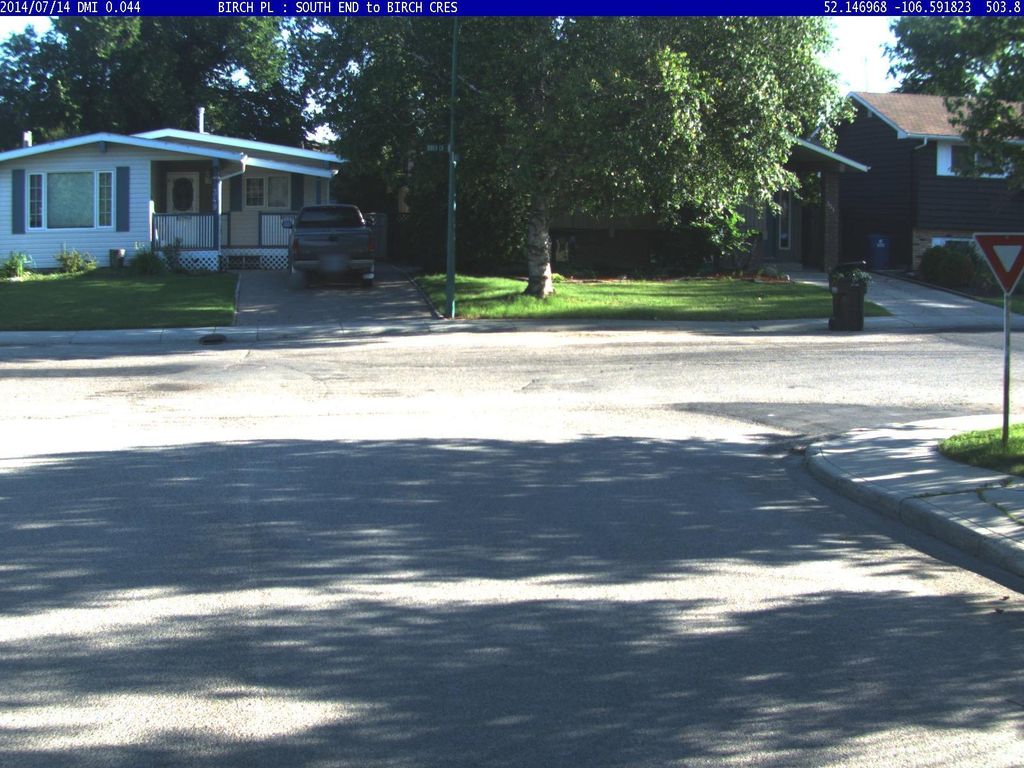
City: saskatoon